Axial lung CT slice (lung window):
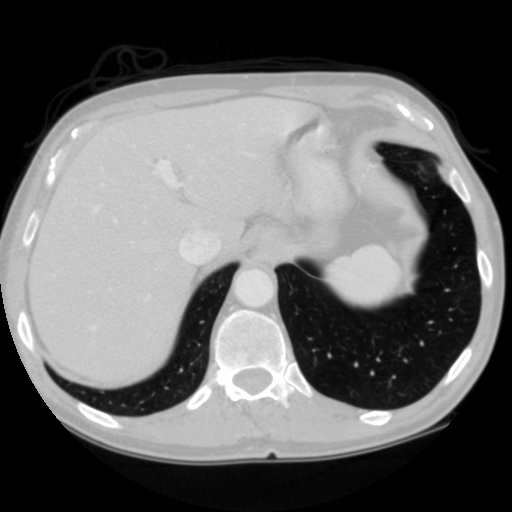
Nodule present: no